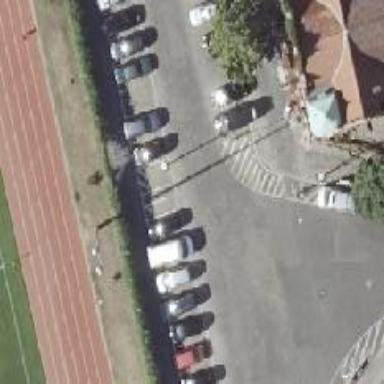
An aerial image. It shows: Residential road with separate sidewalks on both sides and parking lanes on both sides.